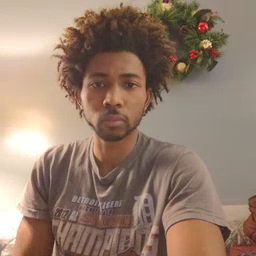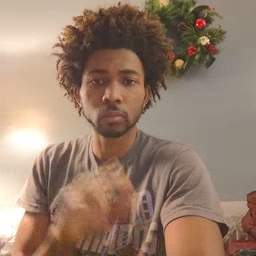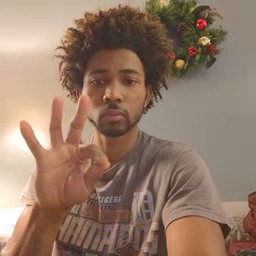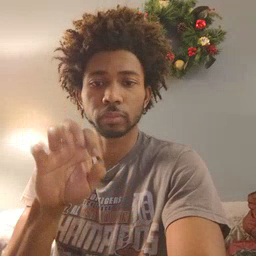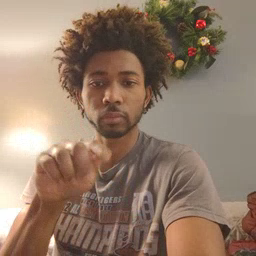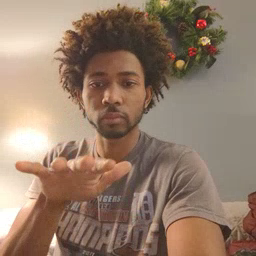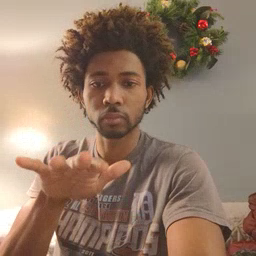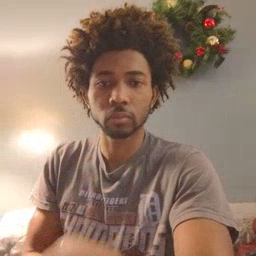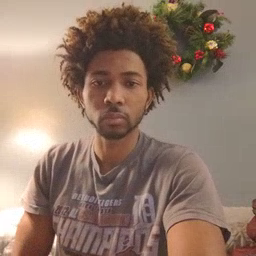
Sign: feet